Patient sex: M
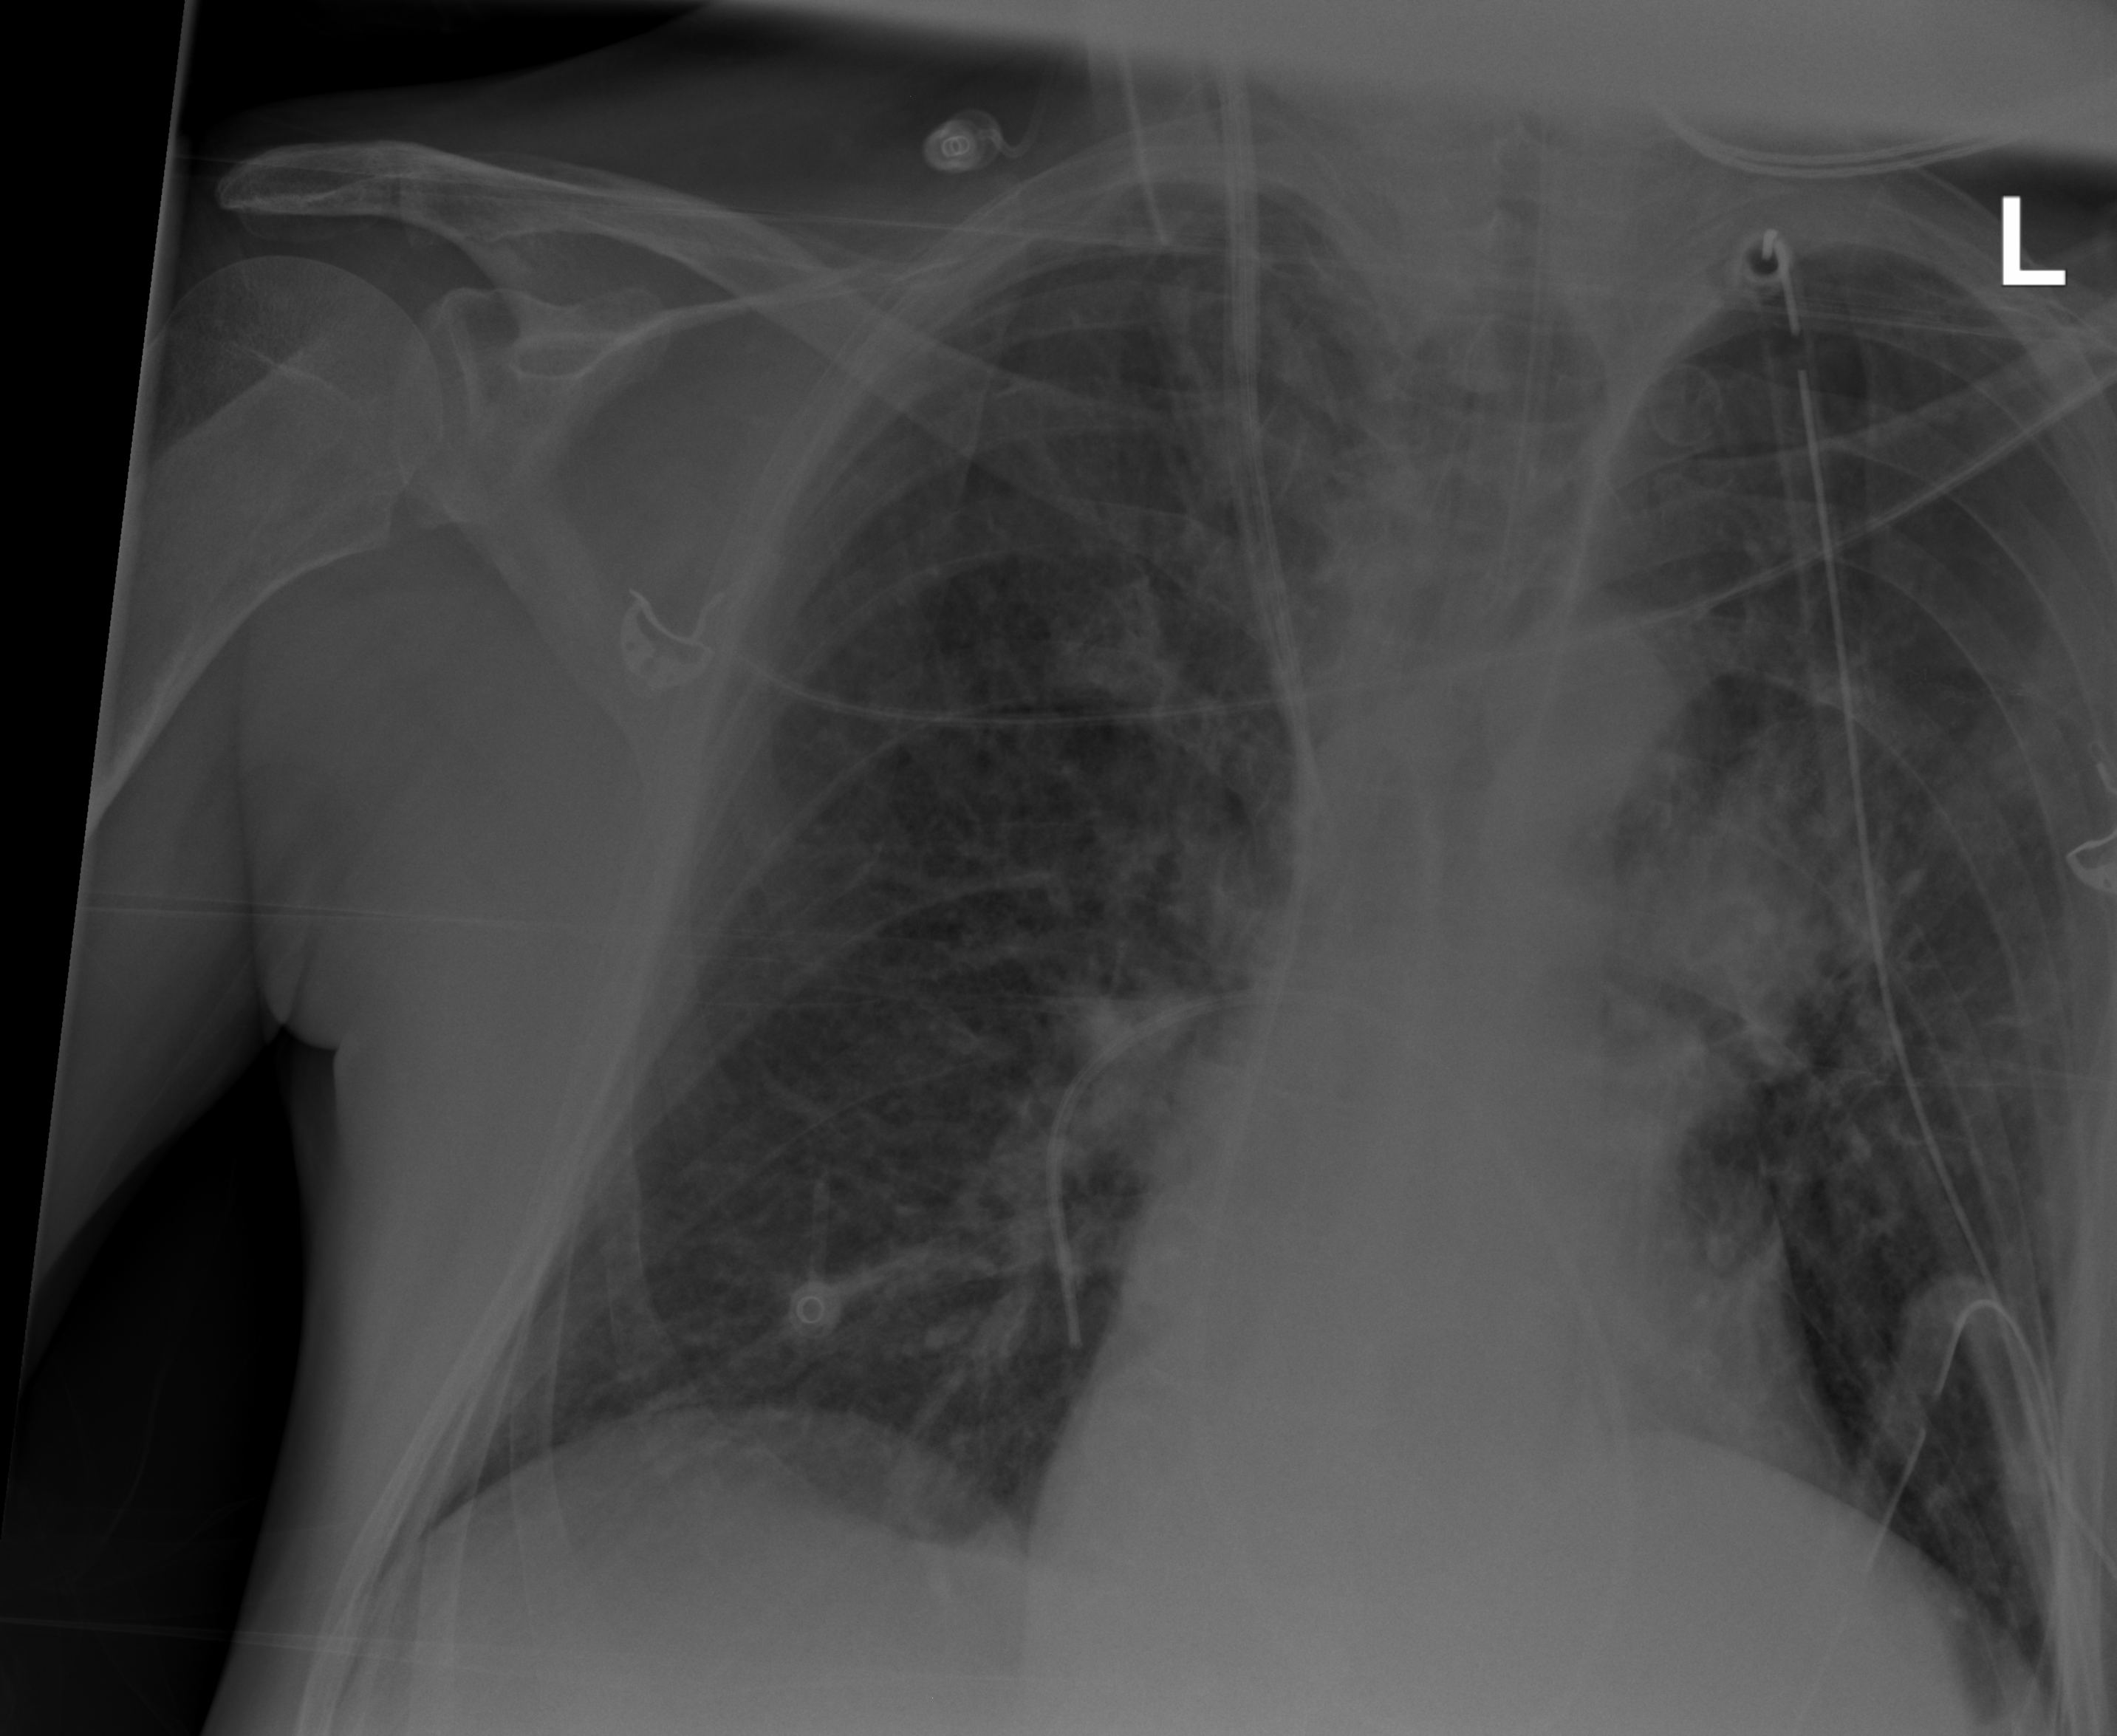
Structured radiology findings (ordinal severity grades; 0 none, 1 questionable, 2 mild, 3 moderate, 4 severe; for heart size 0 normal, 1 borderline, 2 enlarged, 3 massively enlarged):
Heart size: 1
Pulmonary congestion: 2
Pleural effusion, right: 0
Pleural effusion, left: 0
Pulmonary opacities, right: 2
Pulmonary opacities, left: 2
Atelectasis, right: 2
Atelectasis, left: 2